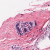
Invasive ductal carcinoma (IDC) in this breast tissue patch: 0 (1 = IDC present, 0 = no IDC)